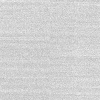
Atmospheric dust classification: dusty